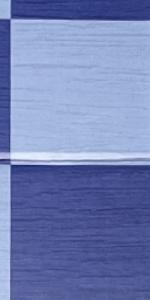
Label: Empty